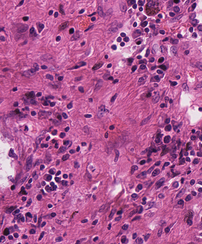
Tumor epithelial tissue: no
Tumor-associated stroma tissue: yes
Normal tissue: no